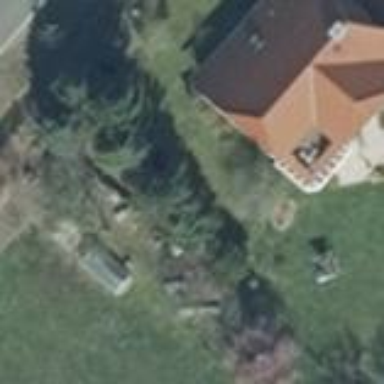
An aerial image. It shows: Simple and straightforward house.